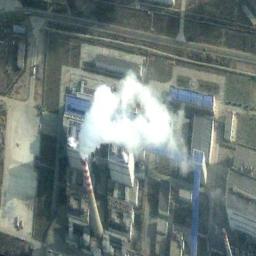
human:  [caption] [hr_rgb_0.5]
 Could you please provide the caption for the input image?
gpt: There are three thermal power stations, and two of them are emitting heavy smoke .

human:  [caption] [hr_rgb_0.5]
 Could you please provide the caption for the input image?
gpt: In the thermal power station there are neatly planned factories and good greenery, and there is a smoking chimney .

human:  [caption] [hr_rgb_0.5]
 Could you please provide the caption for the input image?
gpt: Many buildings of different shapes are next to the thermal power station .

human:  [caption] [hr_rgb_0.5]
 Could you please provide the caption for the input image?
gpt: The thermal power station is on the grass next to some buildings with white mist above .

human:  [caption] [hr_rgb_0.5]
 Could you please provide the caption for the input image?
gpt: There are some buildings on the thermal power station .